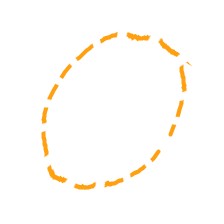
Shape: circle